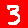
Digit: 3